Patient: sex F, age 57
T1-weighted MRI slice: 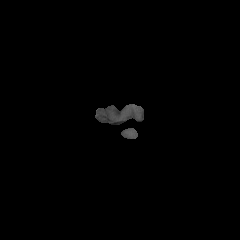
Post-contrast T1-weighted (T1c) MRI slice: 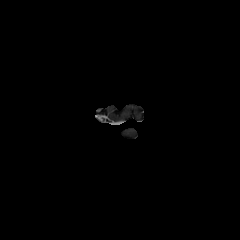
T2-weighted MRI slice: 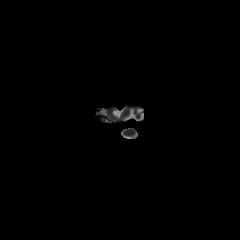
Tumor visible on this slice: no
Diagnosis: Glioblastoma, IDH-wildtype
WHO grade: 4